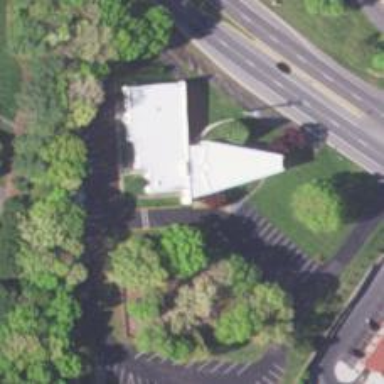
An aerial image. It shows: Place of worship.